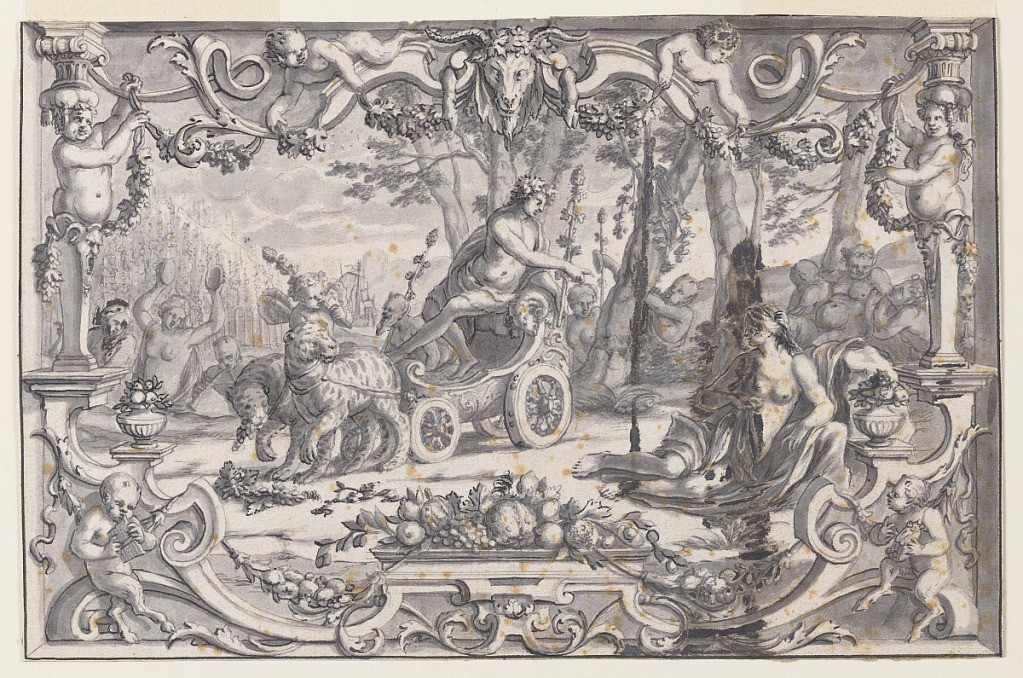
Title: Design for a Tapestry: Bacchus and Ariadne
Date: mid-17th century
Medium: Pen and ink, brush and wash, black chalk on paper
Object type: Drawing
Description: Bacchus with his procession passing Ariadne, points to her. Framing of scrollwork with garlands of vine and fruit, herms, satyr children.